Field crop: maize
Growth stage: 2
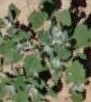
Species: chenopodium